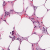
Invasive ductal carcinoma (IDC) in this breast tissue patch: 0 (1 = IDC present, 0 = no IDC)